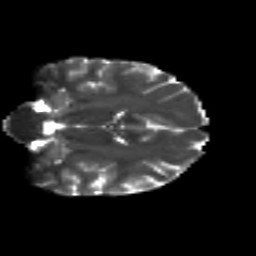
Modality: T2w
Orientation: coronal
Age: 18
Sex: female
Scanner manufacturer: siemens
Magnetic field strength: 3 T
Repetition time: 8.8 s
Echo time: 0.085 s